Interaction volume radius: 10 \u00c5
Interaction volume height: 25 \u00c5
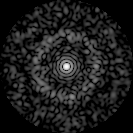
Disorder parameter: 0.842